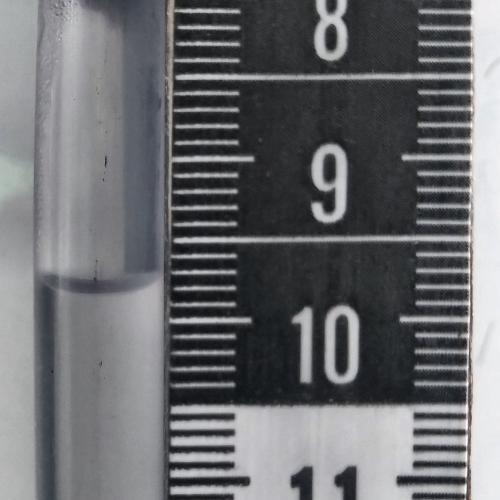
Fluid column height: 9.8 cm